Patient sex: M
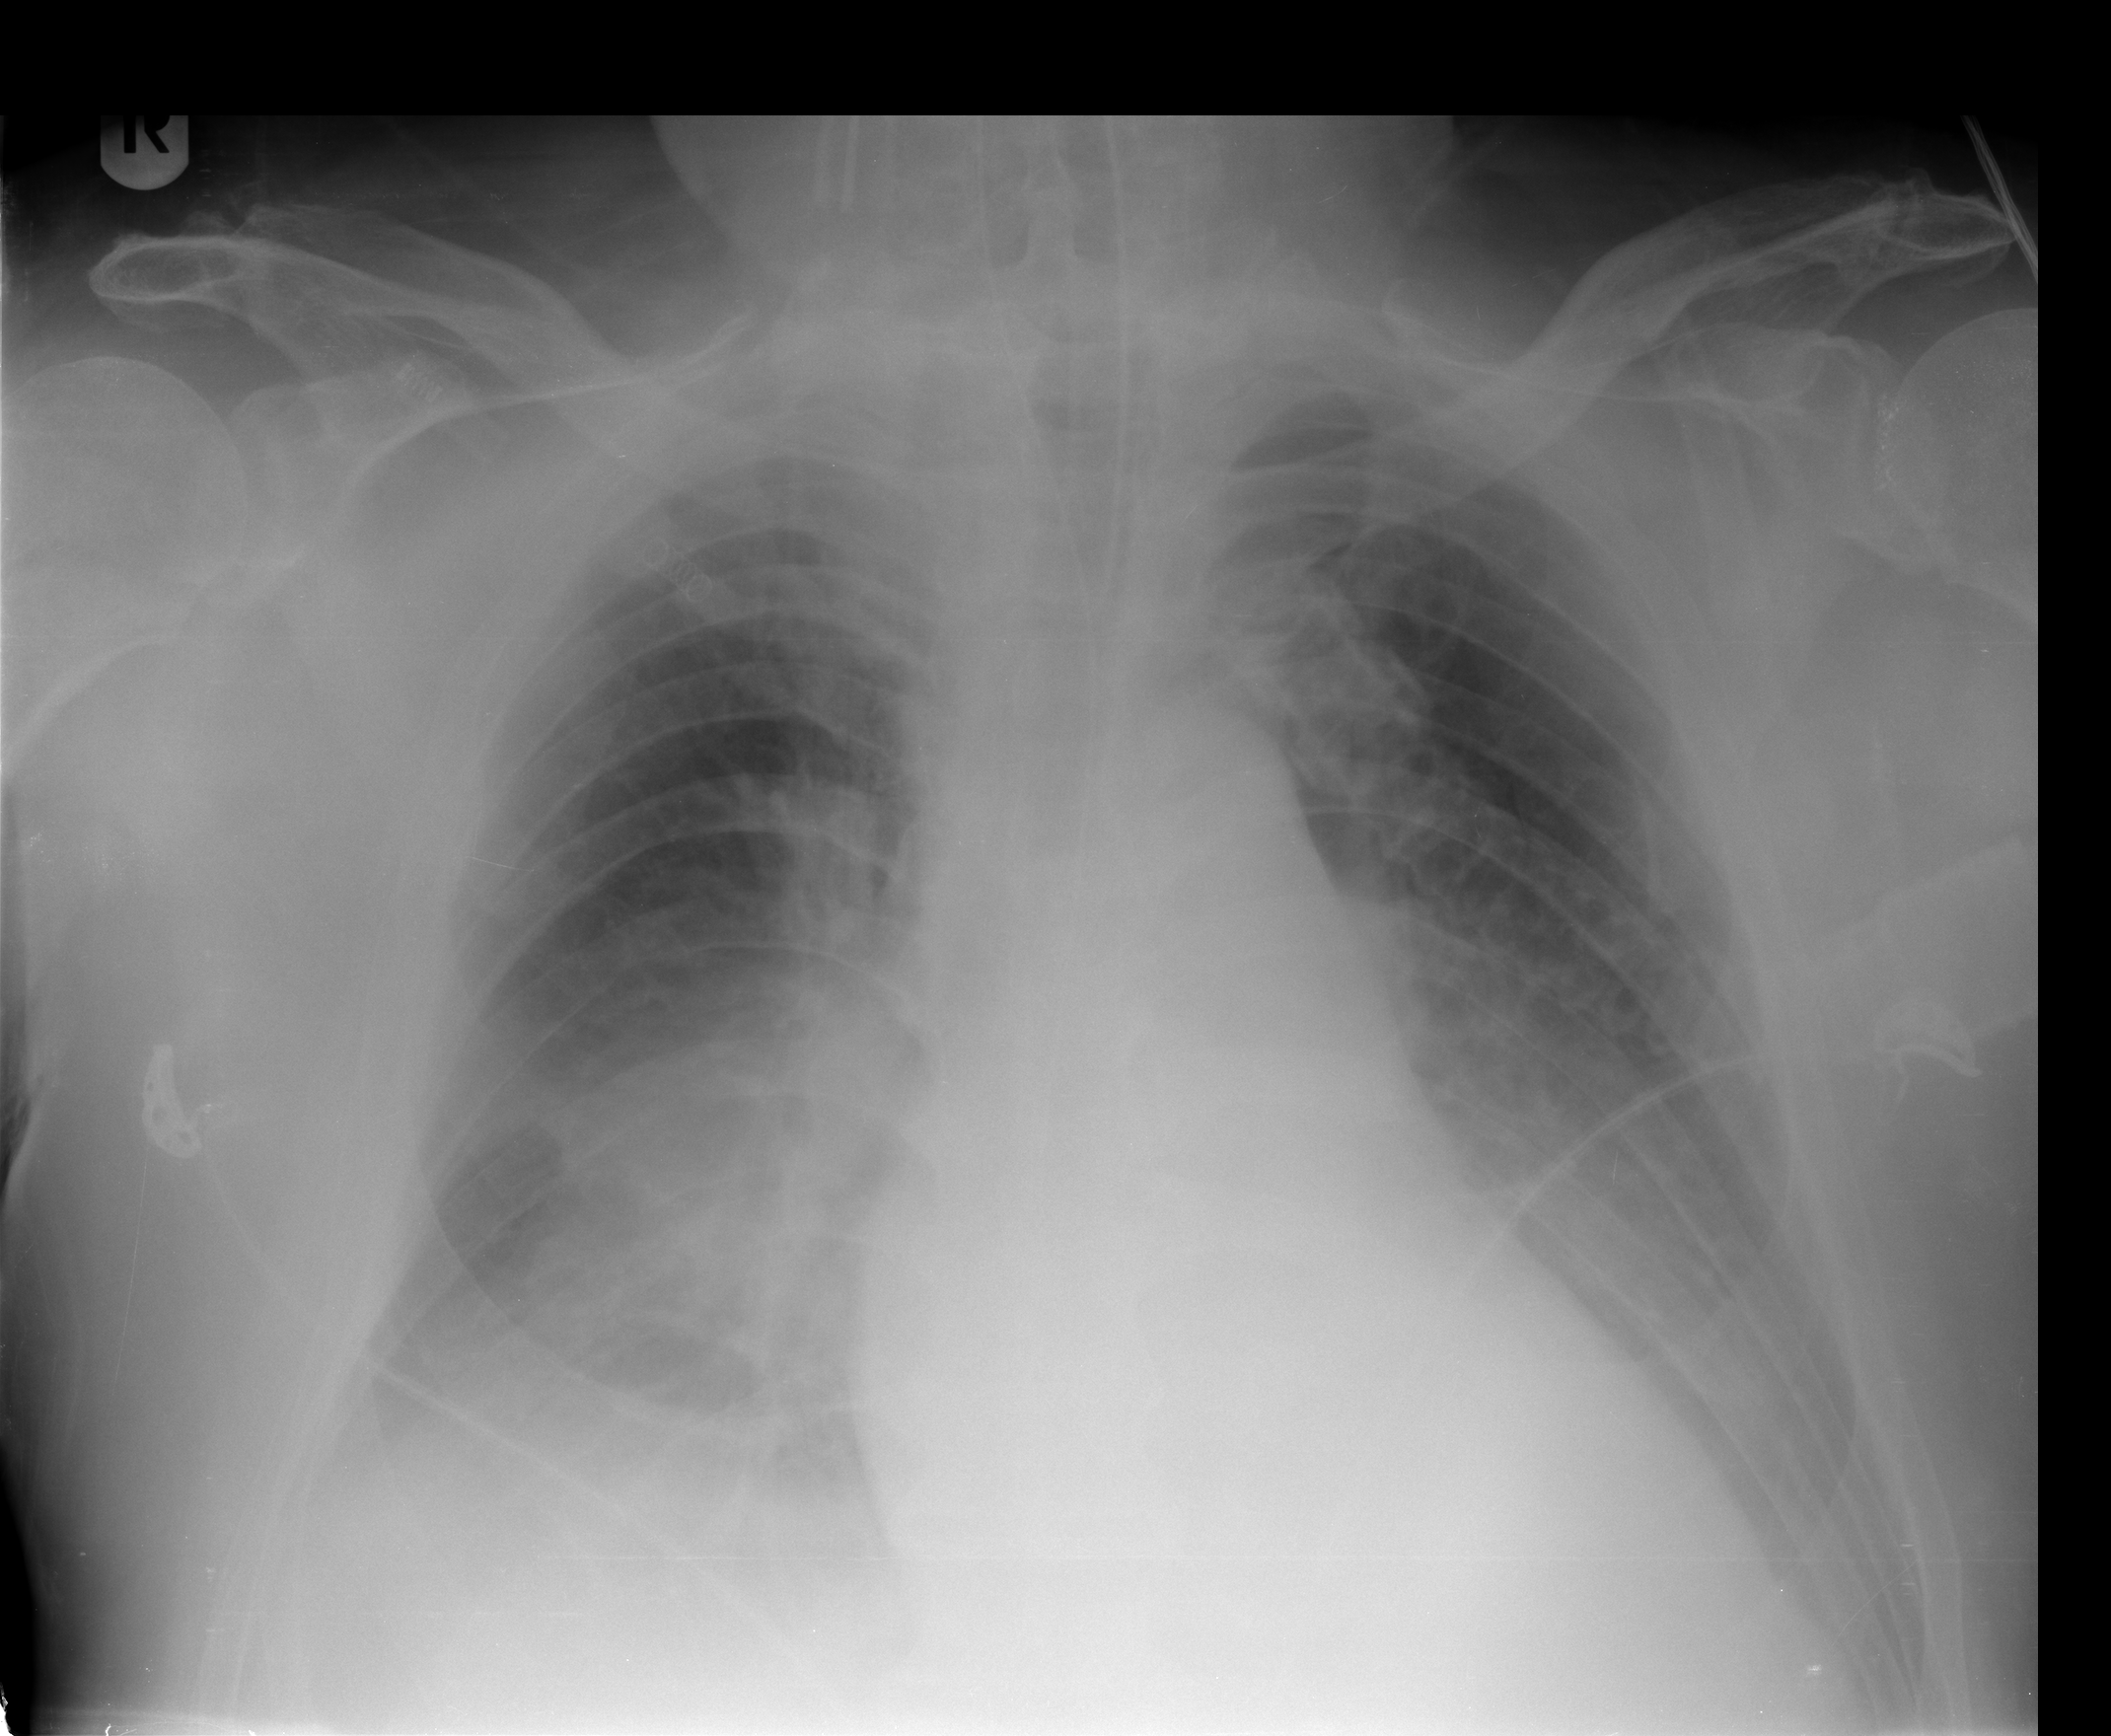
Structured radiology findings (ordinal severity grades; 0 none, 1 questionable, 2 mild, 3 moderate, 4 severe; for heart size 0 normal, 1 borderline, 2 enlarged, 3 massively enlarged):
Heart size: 2
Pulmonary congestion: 2
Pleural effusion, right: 2
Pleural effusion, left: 2
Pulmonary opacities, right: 2
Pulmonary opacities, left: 2
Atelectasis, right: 3
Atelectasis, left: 2